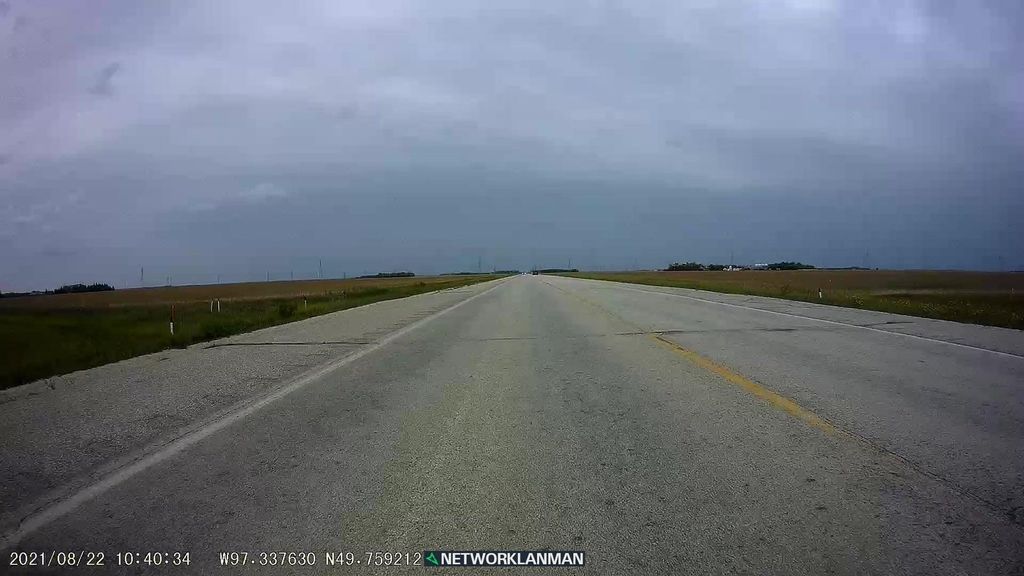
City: winnipeg